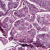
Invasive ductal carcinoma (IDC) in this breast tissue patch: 1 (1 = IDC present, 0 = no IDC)